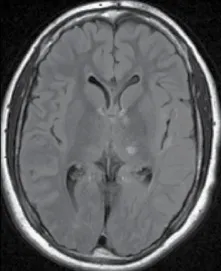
Axial Flair MRI demonstrating RGNT over a 6-year surveillance period. (B) Surveillance MRI taken in 2016 that demonstrated stable cortical lesions with slight increase in the T2 signal in the superior cerebellar vermis.
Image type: radiology (mri)